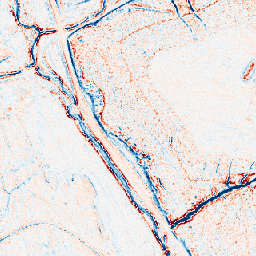
Category: edge_preserving
Decomposition family: anisotropic_diffusion
Decomposition parameters: iterations: 20
kappa: 30
gamma: 0.05
Upsampling method: nearest
Upsampling parameters: scale: 8
Upsampling scale: 8